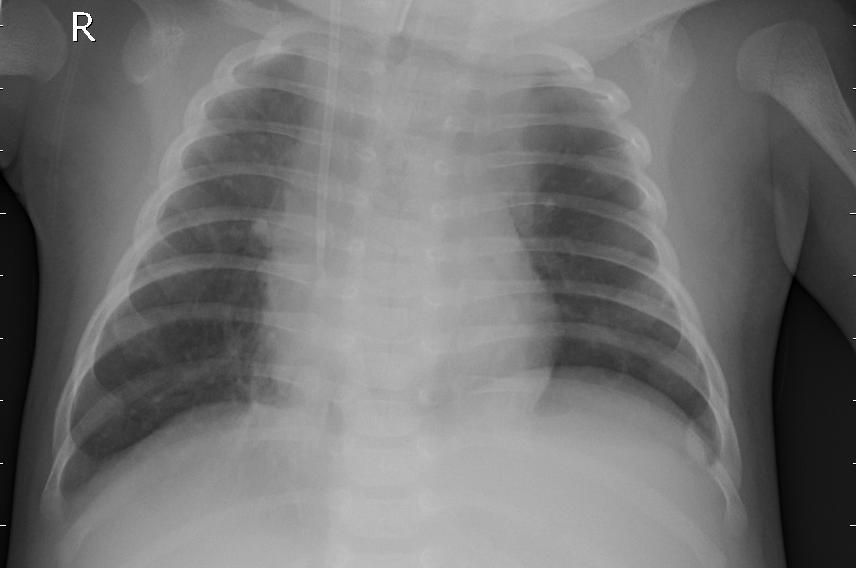
Diagnosis: PNEUMONIA